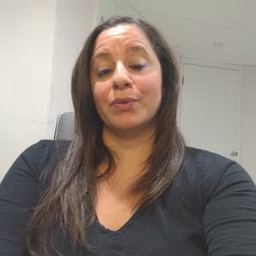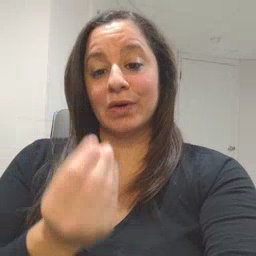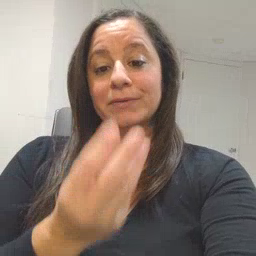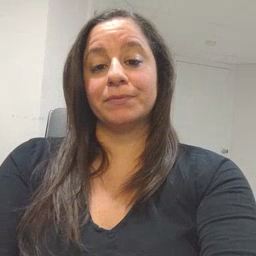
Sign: wet